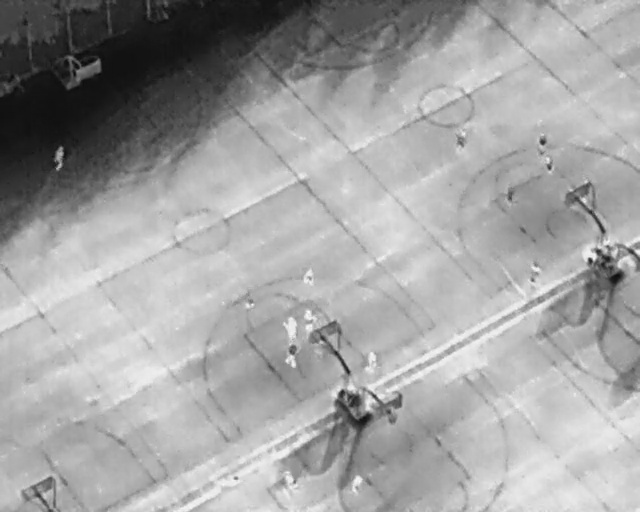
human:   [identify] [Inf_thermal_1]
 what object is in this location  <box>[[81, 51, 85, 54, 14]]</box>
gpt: <ref>1 large person at the right</ref>

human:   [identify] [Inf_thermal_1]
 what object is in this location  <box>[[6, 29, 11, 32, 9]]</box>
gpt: <ref>1 large person at the left</ref>